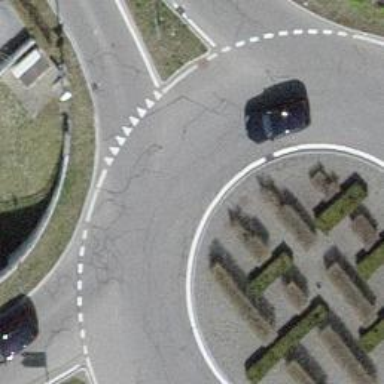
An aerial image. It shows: Secondary road with asphalt surface leading to roundabout junction.